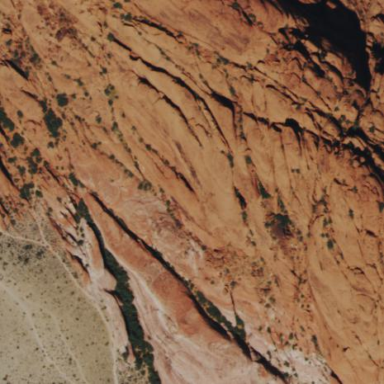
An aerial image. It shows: Red cliff in the natural landscape.